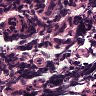
Metastatic tissue present: no